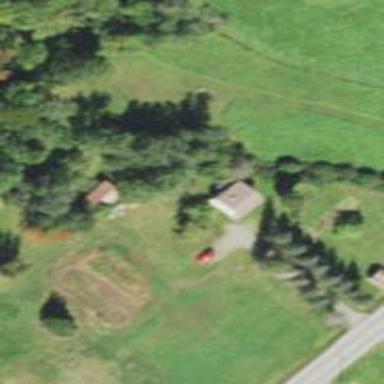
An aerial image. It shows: Simple house.